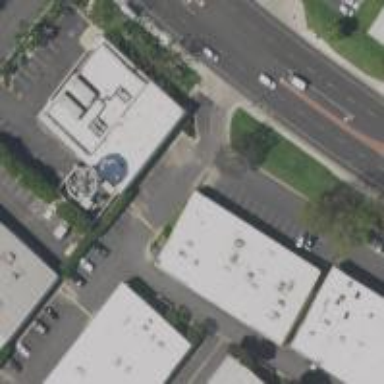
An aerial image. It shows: Office building.